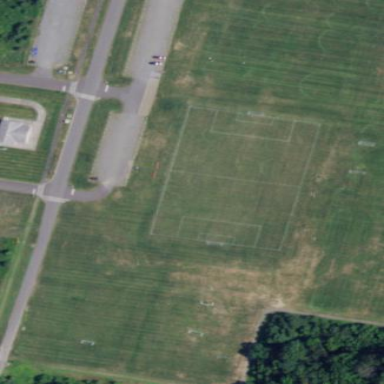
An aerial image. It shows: Soccer pitch for leisureland activities.